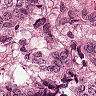
Metastatic tissue present: yes